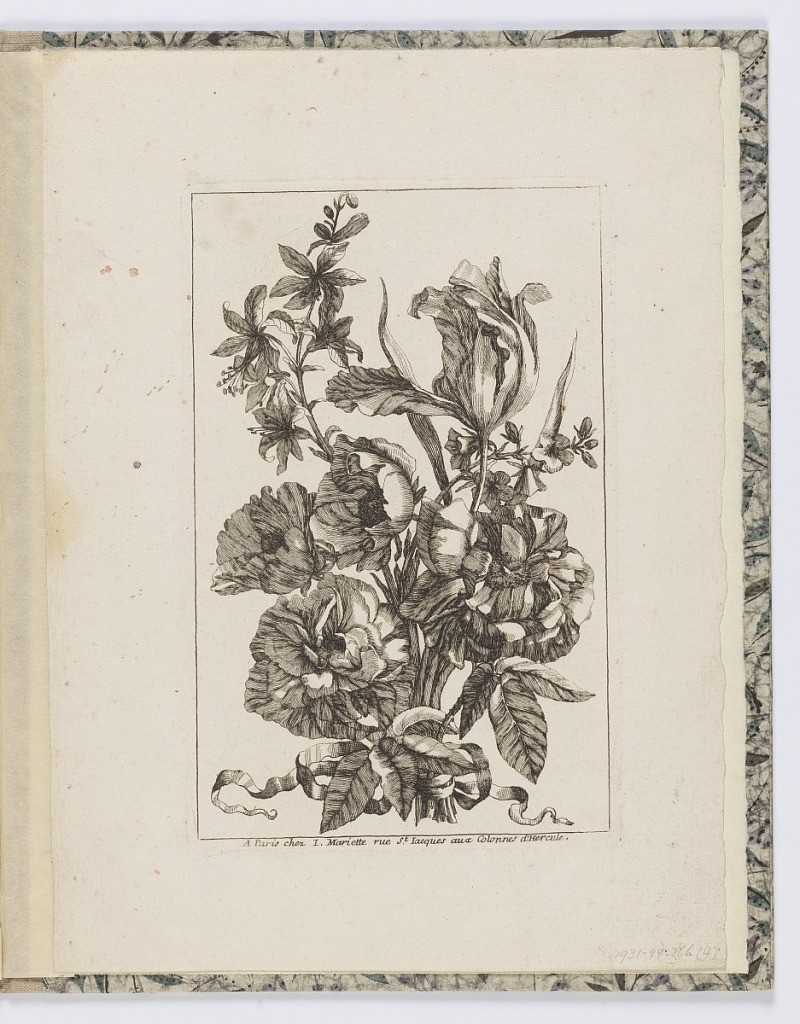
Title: Flowers
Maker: Jean Mariette, French, 1660–1742
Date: ca. 1750
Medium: Engraving on paper
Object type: bound print
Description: Flowers, from bound album